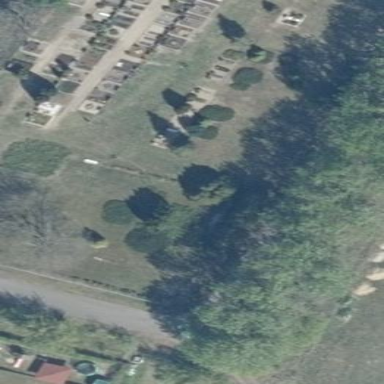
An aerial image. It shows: Graveyard.